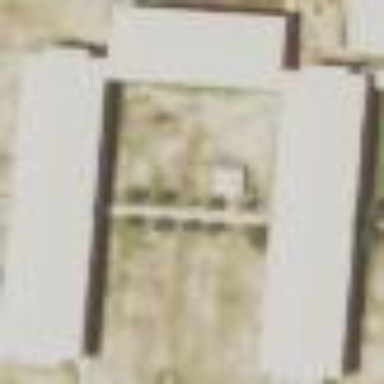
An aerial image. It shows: Military barracks building in military landuse area.